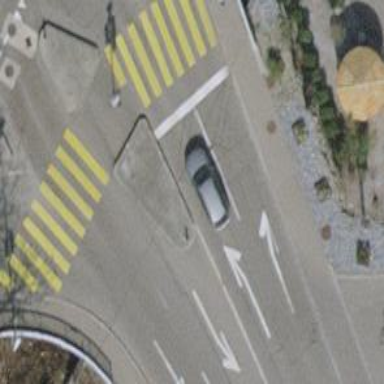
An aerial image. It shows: Road with traffic signals.